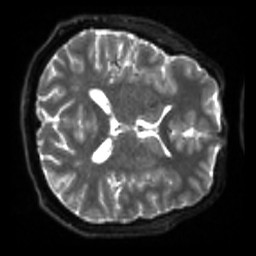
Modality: sbref
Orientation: axial
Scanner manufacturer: siemens
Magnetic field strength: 3 T
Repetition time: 4 s
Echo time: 0.0594 s